Question: I want to make a text field that use static popover for it like this :

I want it show without clicking any button and it enable when the page is loaded.
How can i make this with popover?
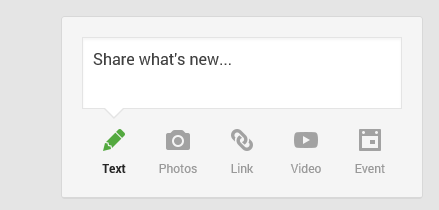
Answer: By showing and hiding it manually using 'popover.show()'.
First, you set the trigger for the popover to manual using 'data-trigger='manual'', or via javascript, then run 'popover.show()' (assuming popover is your popover variable) on '$(document).ready'
HTML
'''
<button id='yourPopoverButton'>Text</button>
'''
Javascript
'''
$('#yourPopoverButton').popover({trigger:'manual'});
$(document).ready(
$('#yourPopoverButton').show();
)
'''